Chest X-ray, AP view. Patient: 72 years old, sex F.
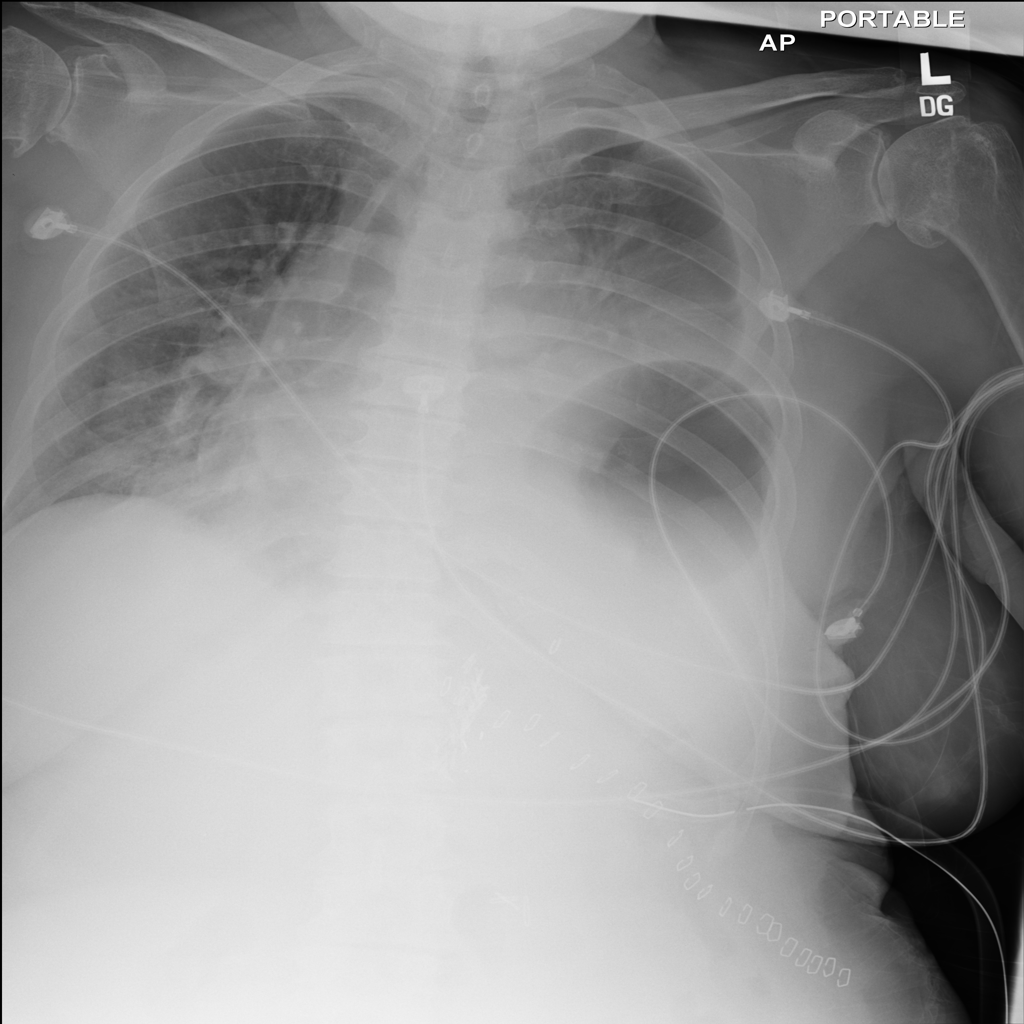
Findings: No Finding